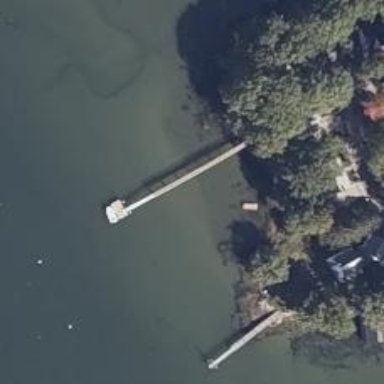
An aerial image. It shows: Man-made pier.